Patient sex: F
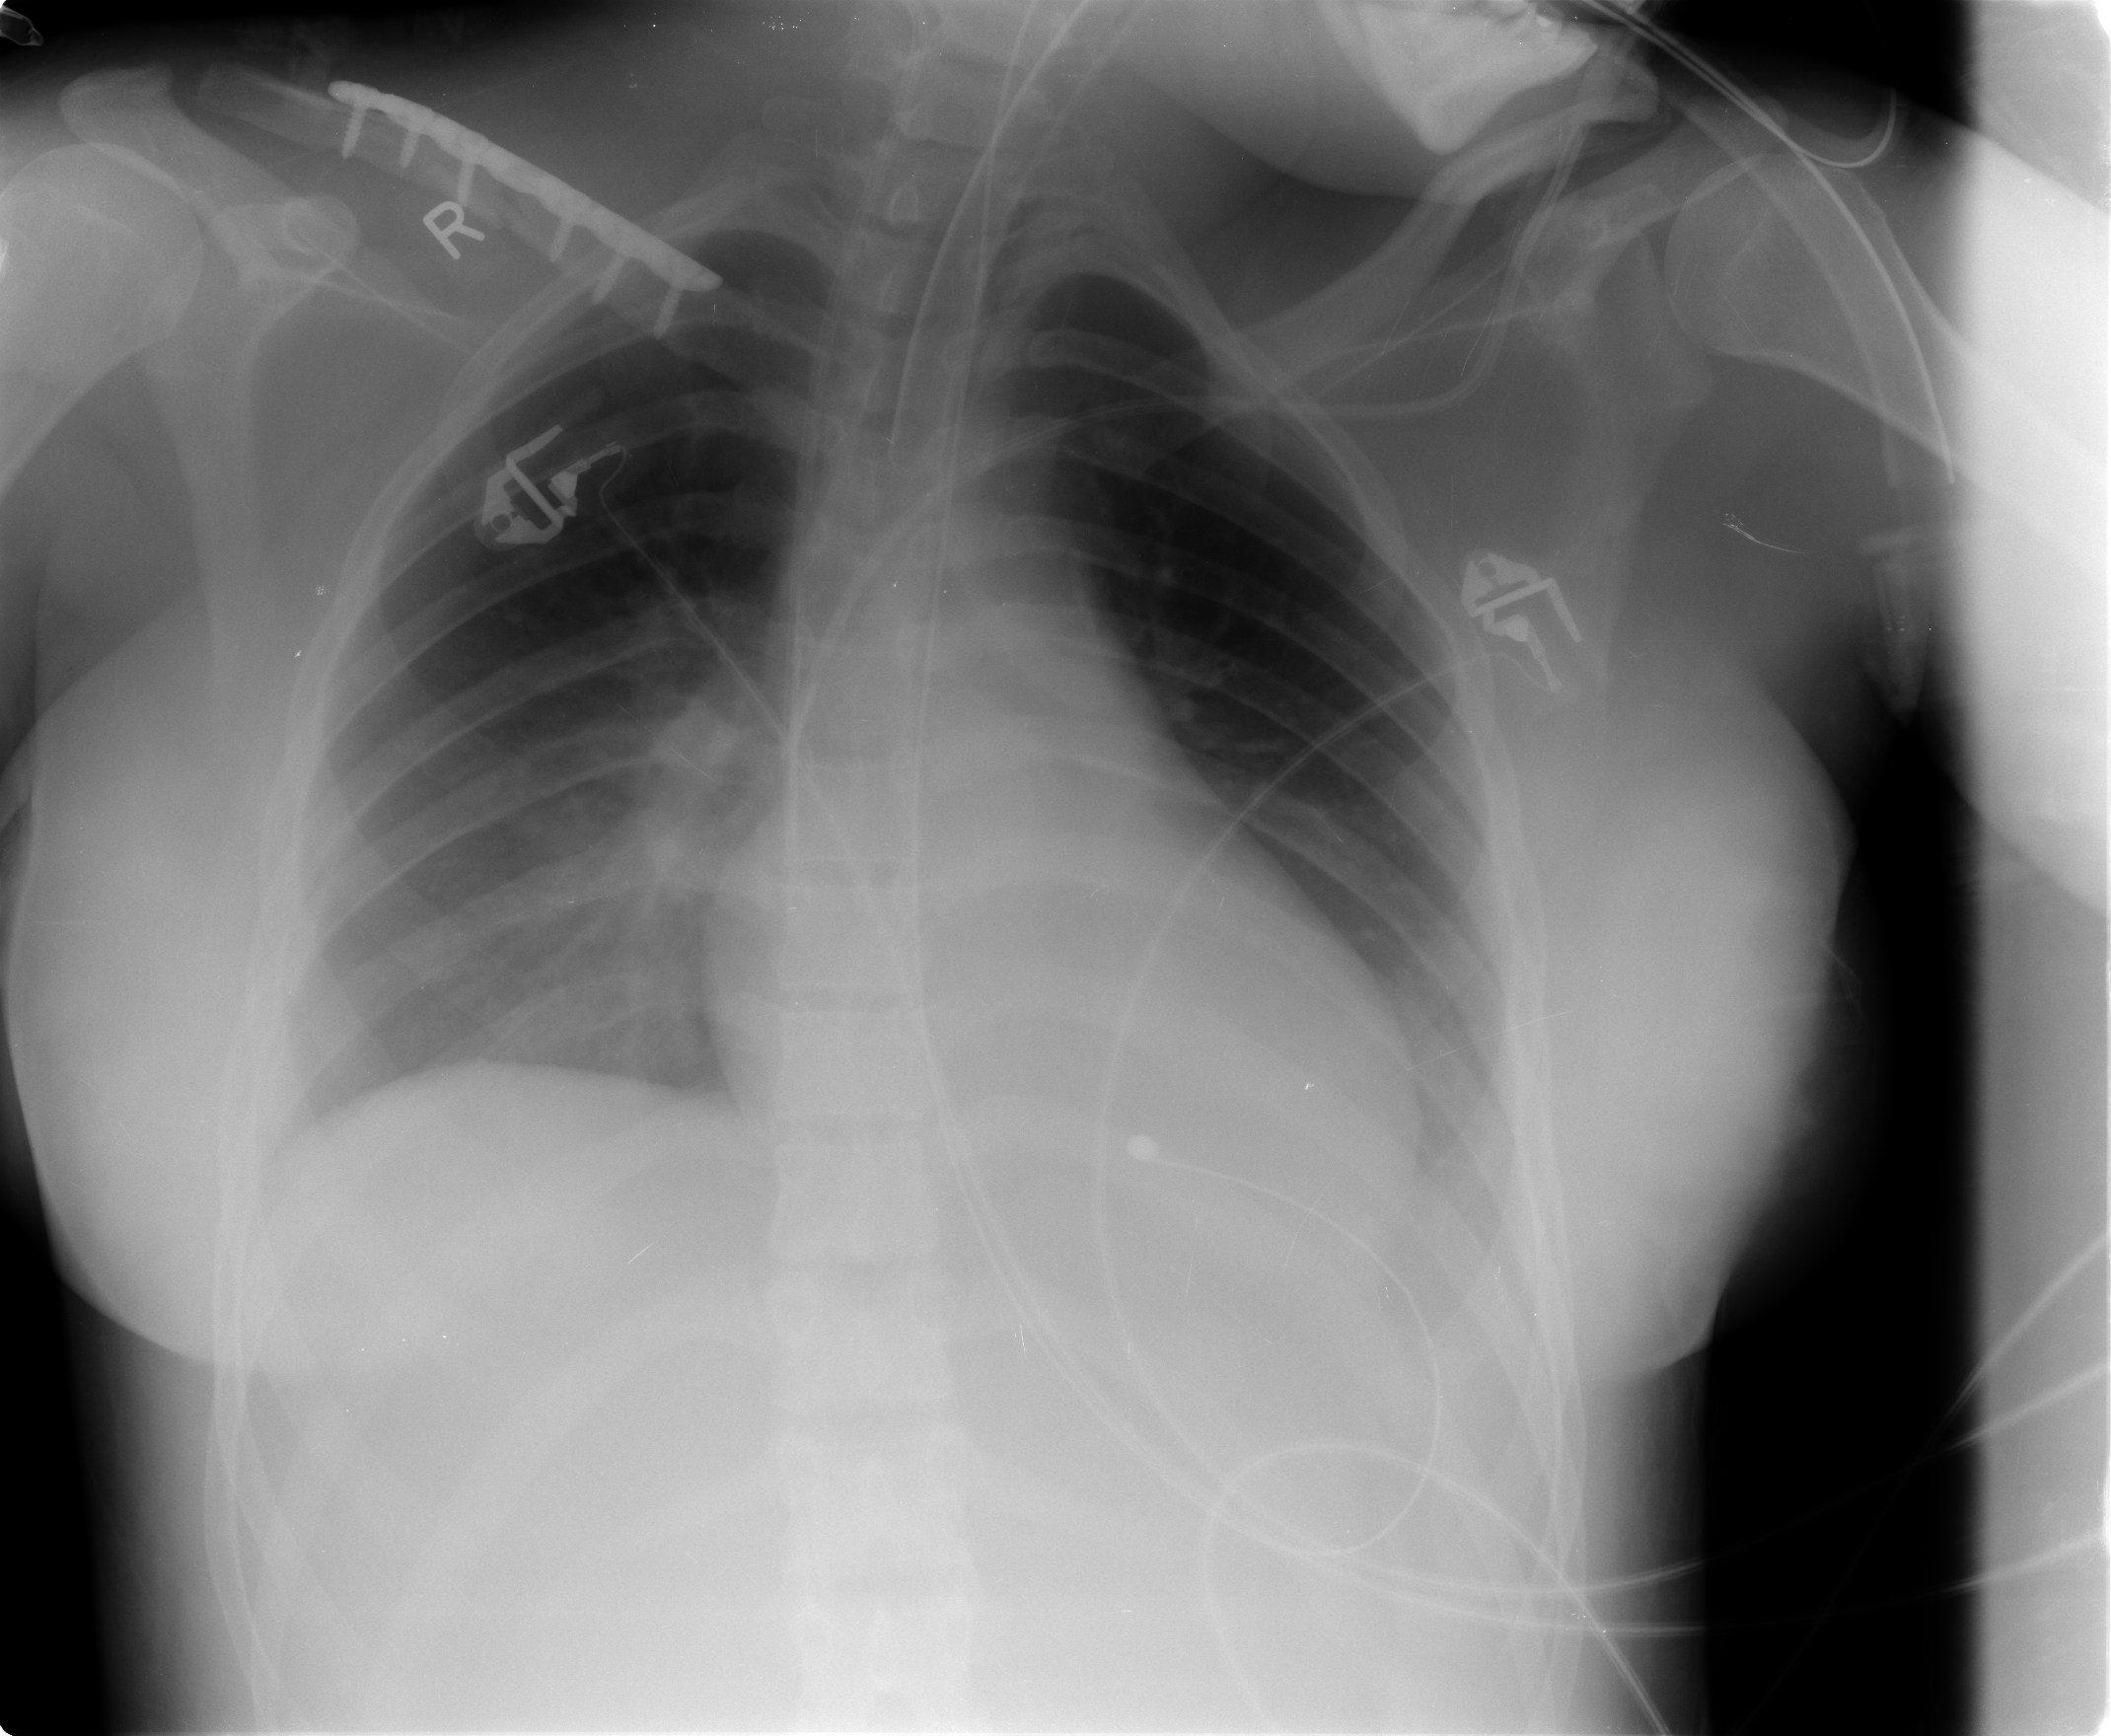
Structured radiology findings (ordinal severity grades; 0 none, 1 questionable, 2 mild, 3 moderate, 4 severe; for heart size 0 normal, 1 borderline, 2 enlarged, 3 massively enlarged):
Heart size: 0
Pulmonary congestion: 0
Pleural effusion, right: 0
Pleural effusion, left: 0
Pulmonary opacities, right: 1
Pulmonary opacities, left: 0
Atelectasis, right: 1
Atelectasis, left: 0